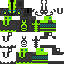
A female skeleton skin with green skin, wearing blonde helmet dressed in a green robe top and black pants, featuring a fangs.